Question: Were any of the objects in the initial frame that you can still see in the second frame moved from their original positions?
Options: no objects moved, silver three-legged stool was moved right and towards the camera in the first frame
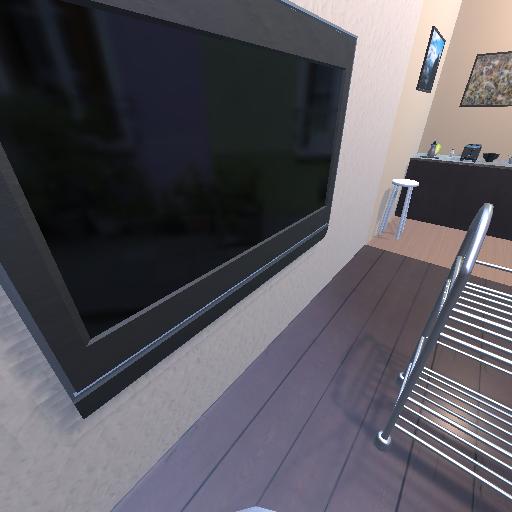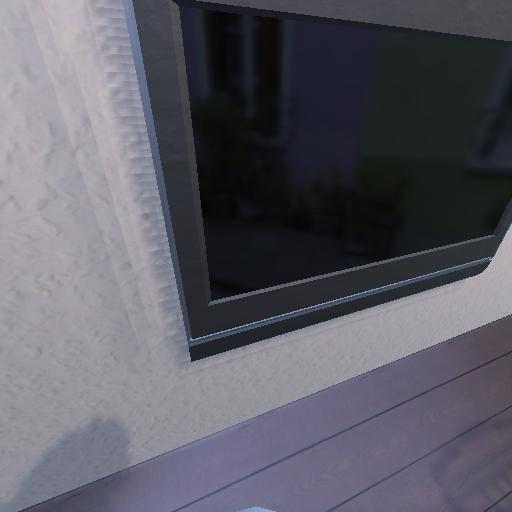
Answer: no objects moved